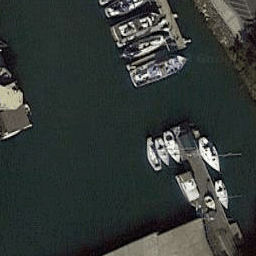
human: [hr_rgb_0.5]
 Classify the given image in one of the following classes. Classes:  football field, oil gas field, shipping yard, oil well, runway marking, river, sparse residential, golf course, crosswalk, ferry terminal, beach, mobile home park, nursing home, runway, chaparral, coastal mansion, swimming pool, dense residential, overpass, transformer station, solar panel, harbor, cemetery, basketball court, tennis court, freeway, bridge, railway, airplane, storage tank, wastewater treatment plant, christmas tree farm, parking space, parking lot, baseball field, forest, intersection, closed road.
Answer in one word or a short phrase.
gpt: harbor